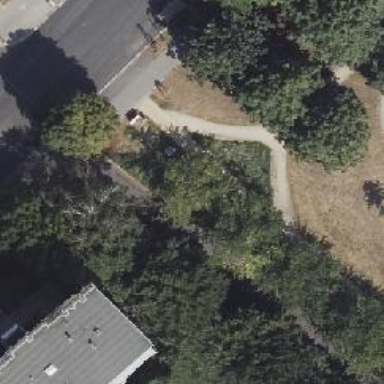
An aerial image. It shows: Park with deciduous broadleaved trees.